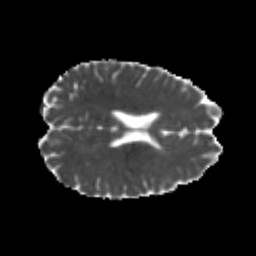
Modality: MD
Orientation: axial
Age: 24
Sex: male
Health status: healthy
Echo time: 0.074 s